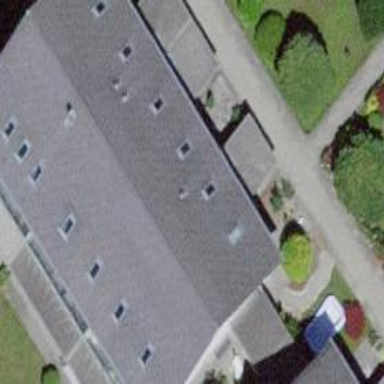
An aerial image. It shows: Terrace building.